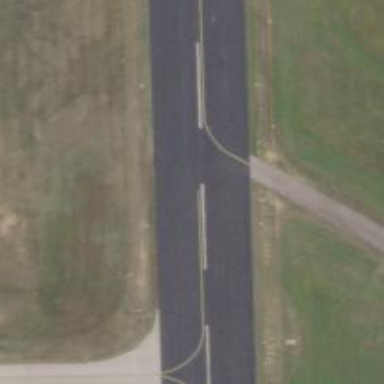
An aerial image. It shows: Image of taxiway at airport.